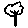
Label: tree